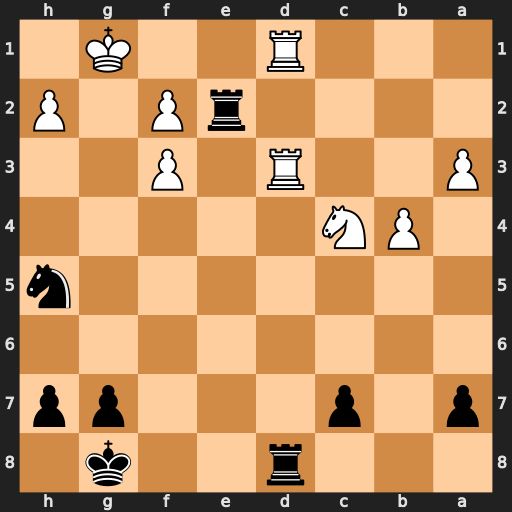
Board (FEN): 3r2k1/p1p3pp/8/7n/1PN5/P2R1P2/4rP1P/3R2K1
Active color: b
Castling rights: -
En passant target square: -
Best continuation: Rxd3 Rxd3 Re1+ Kg2 Nf4+ Kg3 Nxd3